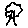
Label: tree